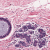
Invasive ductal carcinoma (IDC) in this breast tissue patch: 0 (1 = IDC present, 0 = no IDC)